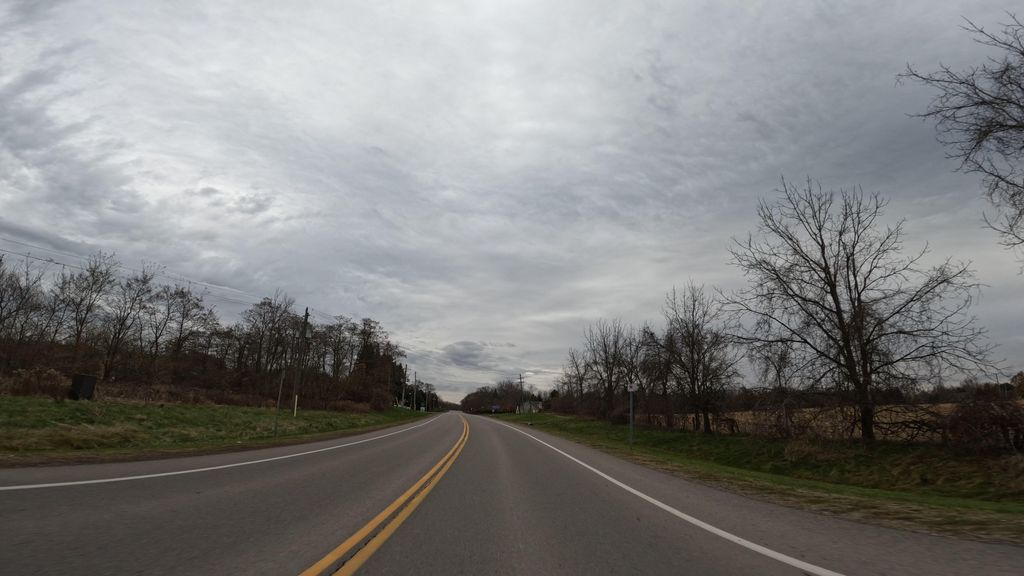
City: hamilton